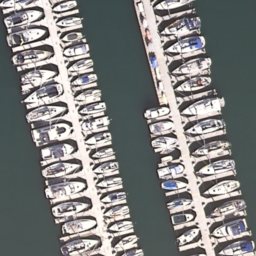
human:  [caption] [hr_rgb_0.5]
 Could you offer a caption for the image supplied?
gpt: Many boats docked in lines at the harbor and the water is deep blue .

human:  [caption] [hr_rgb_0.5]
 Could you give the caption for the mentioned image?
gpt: Lots of boats docked in lines at the harbor .

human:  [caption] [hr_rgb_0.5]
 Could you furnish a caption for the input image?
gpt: Lots of boats docked at the harbor and the water is deep blue .

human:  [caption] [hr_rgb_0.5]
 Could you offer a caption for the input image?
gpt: Many boats docked in lines at the harbor and some positions are free .

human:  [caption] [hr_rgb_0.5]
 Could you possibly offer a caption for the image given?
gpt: Lots of boats docked neatly at the harbor and the boats are closed to each other .